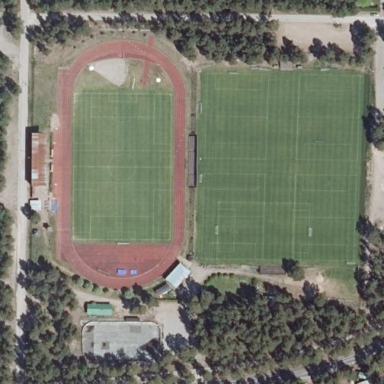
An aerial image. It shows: Sports center with grass surface. The center offers various sports activities.